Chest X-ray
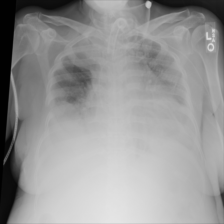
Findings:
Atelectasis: negative
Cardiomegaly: negative
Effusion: negative
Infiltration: negative
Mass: negative
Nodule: negative
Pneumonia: negative
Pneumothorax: negative
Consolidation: negative
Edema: negative
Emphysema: negative
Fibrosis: negative
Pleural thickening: negative
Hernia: negative